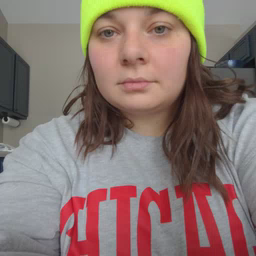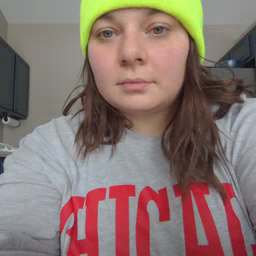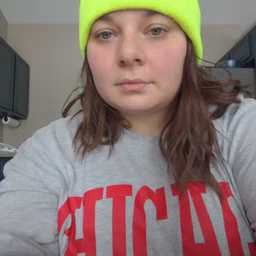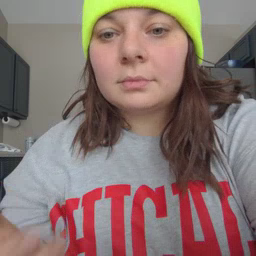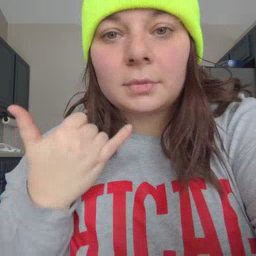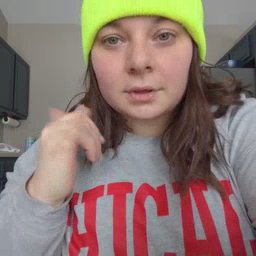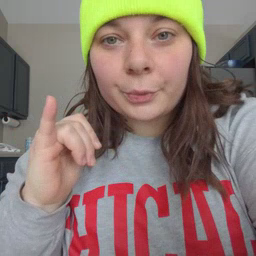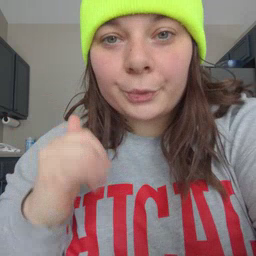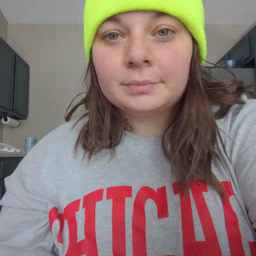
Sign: yellow